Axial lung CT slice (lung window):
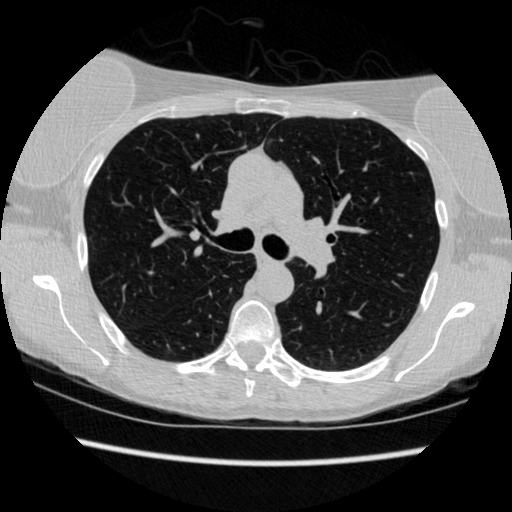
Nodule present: no